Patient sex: M
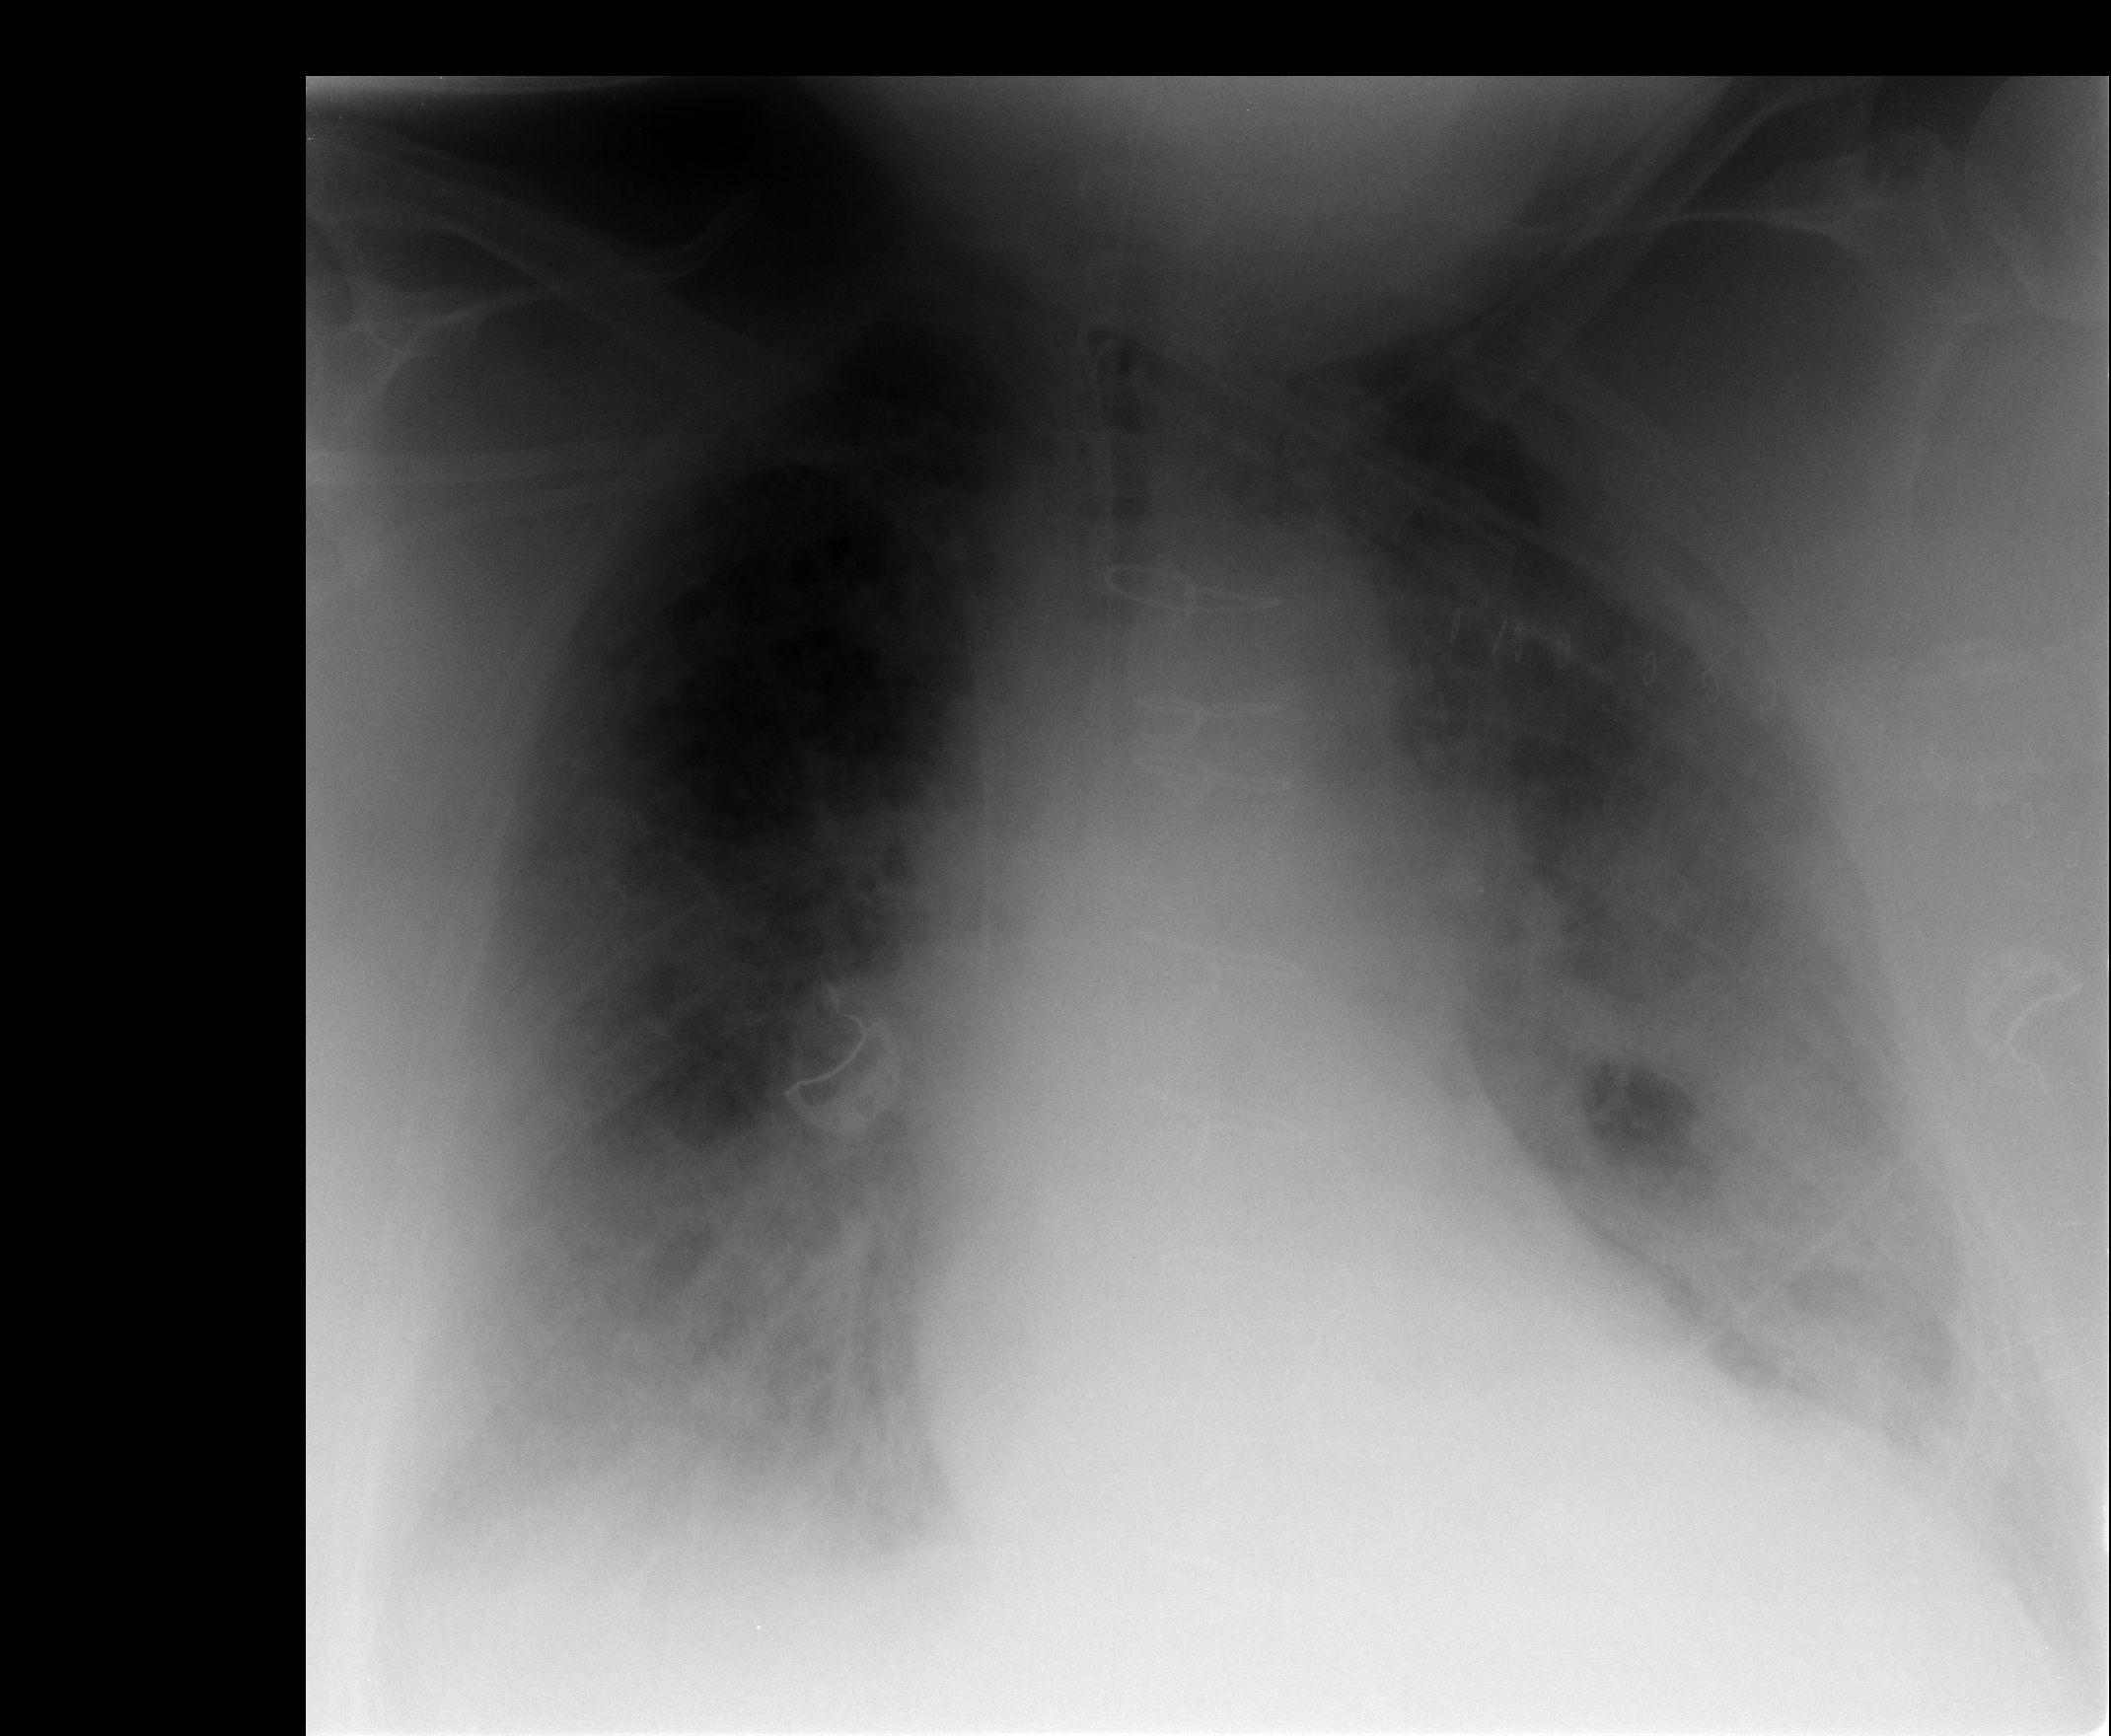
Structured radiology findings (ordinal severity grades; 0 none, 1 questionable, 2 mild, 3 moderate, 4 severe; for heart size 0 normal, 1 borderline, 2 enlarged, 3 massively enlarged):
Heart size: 2
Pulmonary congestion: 3
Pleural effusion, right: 2
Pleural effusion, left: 2
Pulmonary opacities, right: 3
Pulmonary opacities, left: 3
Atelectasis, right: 2
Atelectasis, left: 2